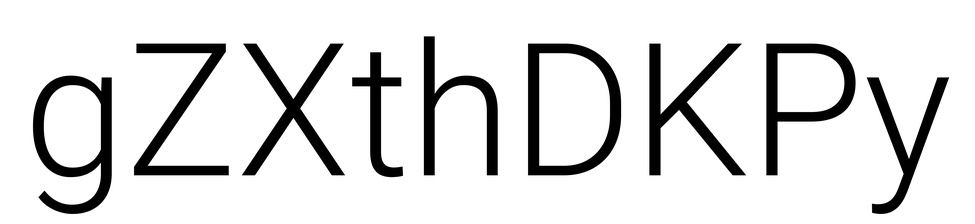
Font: Roboto_Light